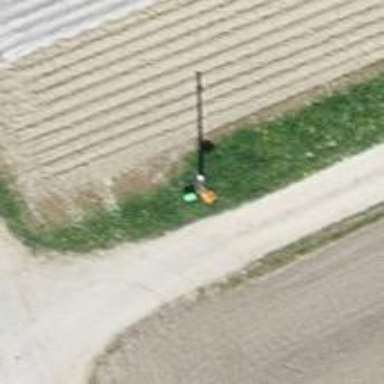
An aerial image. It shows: Pole with roof covering.